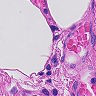
Metastatic tissue present: no